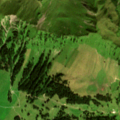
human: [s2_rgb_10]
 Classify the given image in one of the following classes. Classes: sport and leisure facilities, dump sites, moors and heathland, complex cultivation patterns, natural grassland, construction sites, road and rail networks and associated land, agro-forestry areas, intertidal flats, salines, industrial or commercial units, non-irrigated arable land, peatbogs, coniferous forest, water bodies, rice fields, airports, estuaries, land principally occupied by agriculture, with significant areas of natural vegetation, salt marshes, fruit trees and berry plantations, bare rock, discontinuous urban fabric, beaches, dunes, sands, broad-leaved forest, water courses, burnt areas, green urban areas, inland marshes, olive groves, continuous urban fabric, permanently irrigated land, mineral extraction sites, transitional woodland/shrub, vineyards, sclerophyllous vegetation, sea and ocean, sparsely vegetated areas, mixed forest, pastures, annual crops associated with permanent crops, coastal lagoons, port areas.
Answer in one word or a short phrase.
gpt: pastures, coniferous forest, natural grassland, transitional woodland/shrub